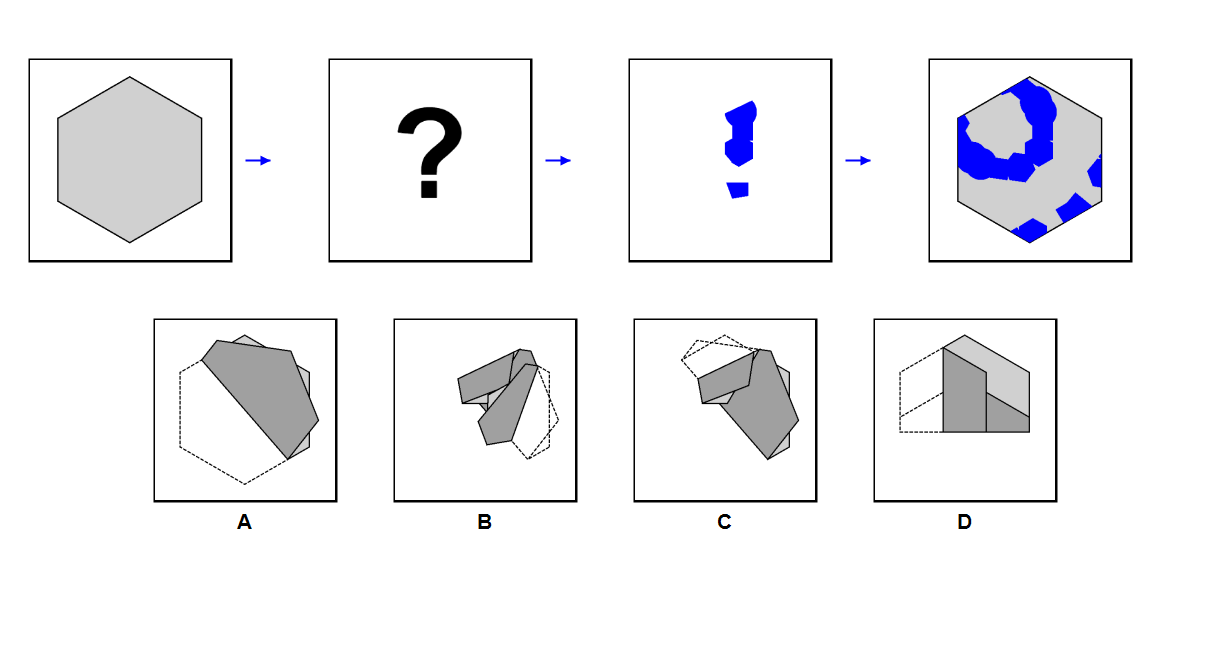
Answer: D